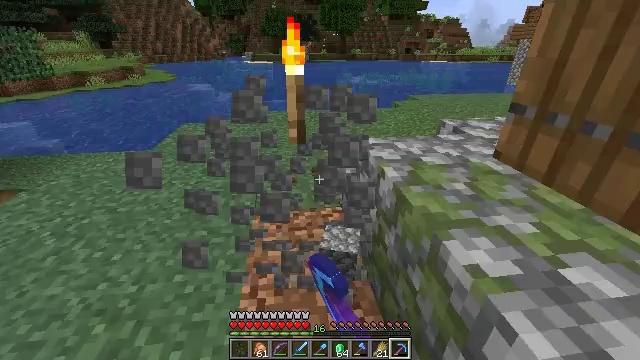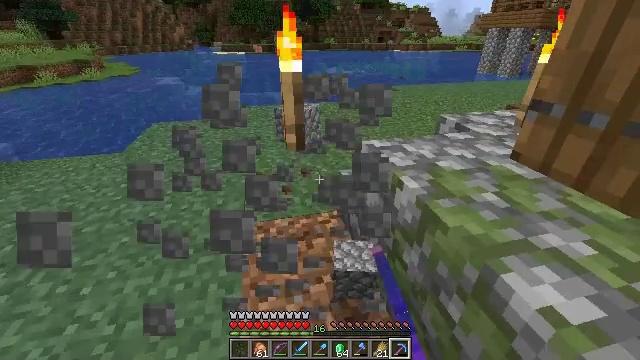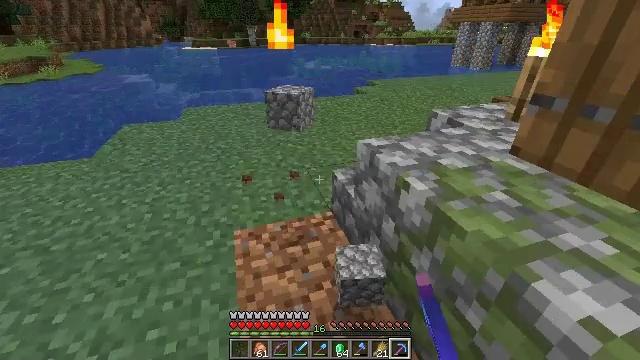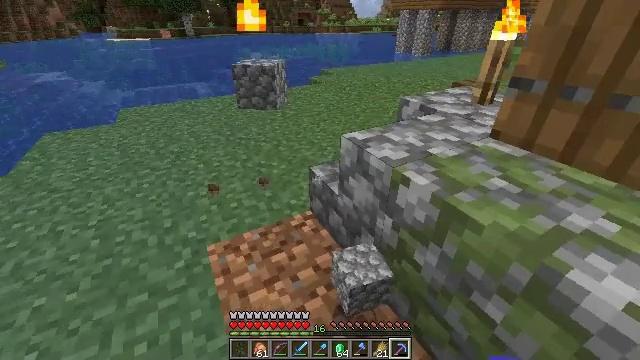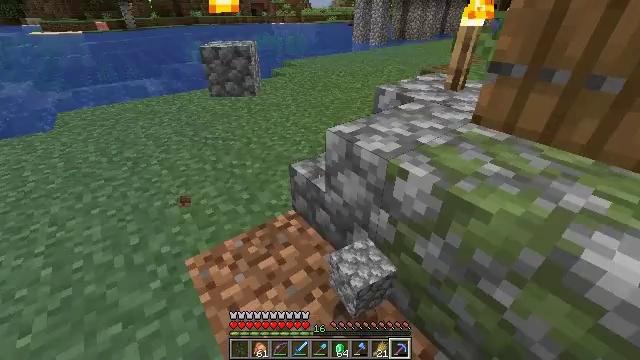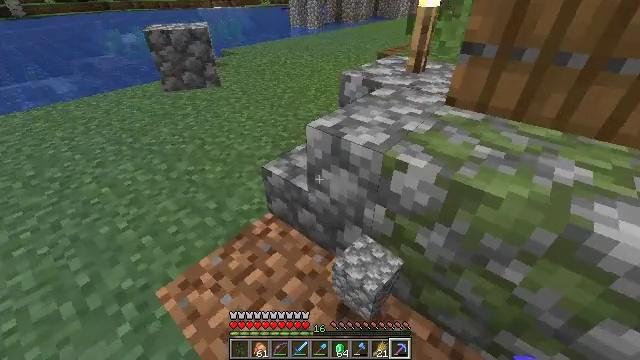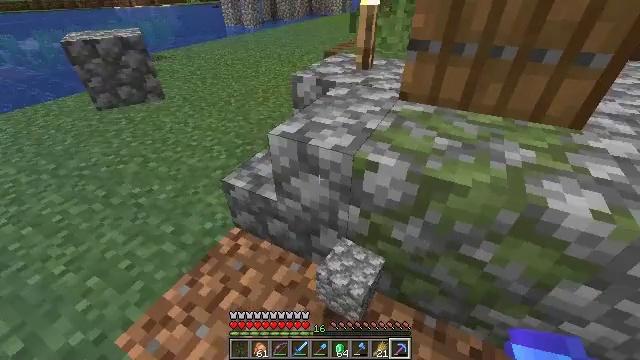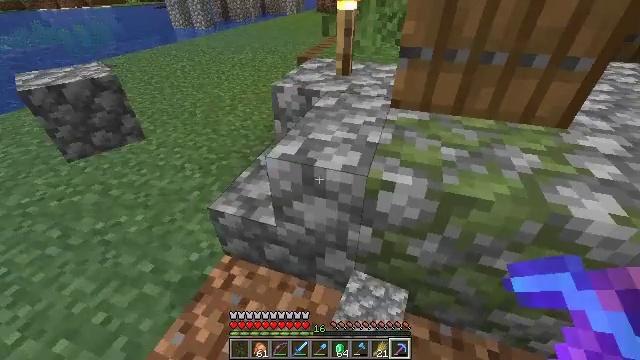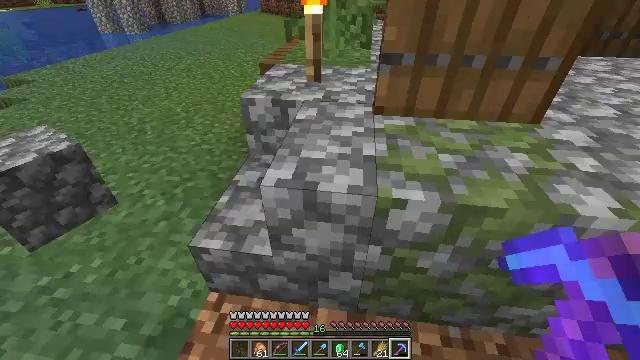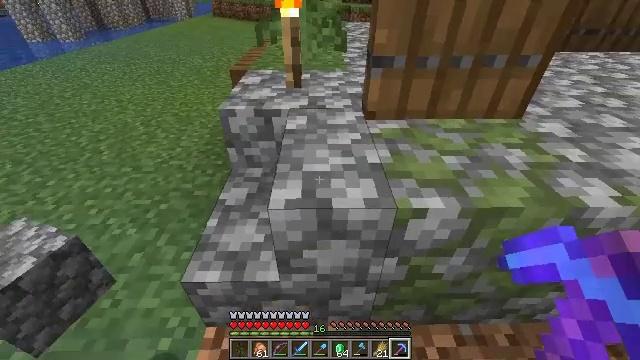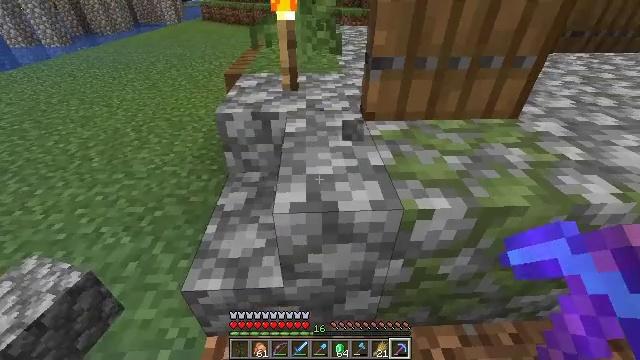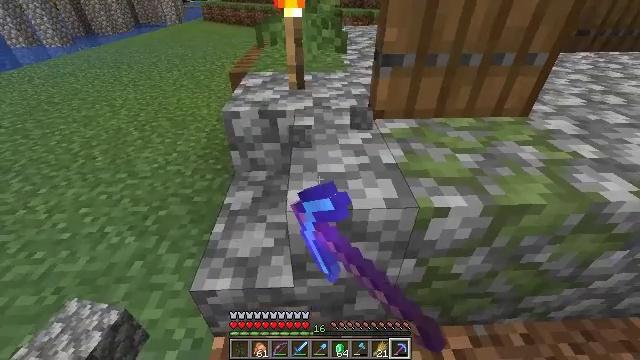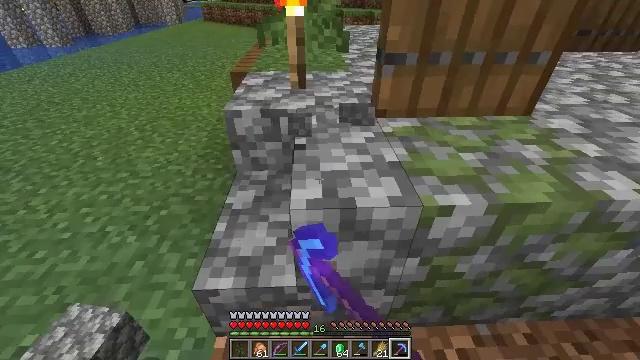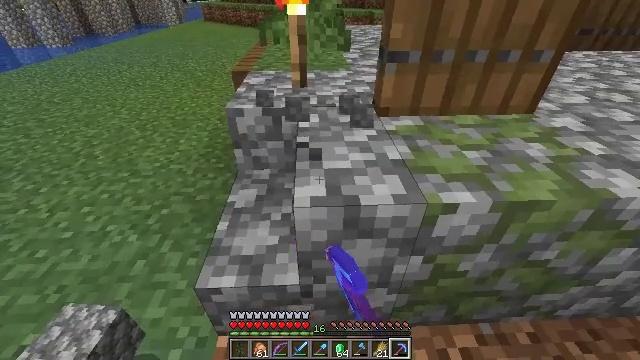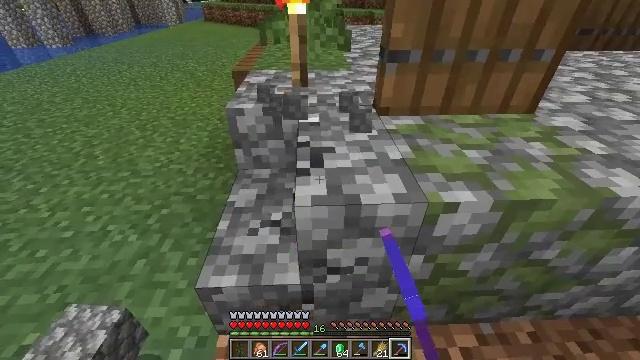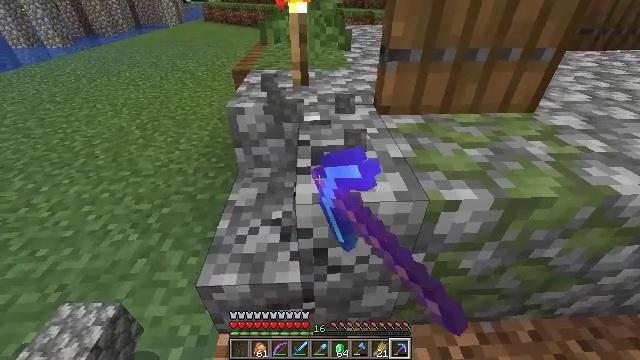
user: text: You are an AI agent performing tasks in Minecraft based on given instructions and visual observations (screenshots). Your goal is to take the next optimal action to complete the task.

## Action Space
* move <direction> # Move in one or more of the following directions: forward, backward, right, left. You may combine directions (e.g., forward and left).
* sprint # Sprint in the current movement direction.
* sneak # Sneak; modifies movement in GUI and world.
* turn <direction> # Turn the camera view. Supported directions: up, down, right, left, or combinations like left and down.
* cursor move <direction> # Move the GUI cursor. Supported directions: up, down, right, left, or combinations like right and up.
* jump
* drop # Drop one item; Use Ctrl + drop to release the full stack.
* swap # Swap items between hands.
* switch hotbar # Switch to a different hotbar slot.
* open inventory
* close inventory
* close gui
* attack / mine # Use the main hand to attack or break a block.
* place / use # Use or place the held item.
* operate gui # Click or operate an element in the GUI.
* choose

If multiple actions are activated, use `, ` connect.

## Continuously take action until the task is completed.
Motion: motion action
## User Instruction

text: Gather cobblestone stairs from the structure.
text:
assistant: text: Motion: move forward and move left, turn right and down
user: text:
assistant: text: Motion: move forward and move left, turn right and down
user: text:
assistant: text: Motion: move forward and move left, turn right and down
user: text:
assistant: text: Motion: move forward and move left, turn right and down
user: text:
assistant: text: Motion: move forward and move left, turn right and down
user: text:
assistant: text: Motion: move forward and move left, turn right
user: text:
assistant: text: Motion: move forward and move left, turn right
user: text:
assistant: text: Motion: move forward and move left, turn right
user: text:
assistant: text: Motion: turn right
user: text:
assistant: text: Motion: turn right, attack / mine
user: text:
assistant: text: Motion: attack / mine
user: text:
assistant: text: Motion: attack / mine
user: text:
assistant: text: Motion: attack / mine
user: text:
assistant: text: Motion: attack / mine
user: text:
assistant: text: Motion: attack / mine
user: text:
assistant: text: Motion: attack / mine
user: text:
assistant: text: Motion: turn right, attack / mine
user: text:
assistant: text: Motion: turn right, attack / mine
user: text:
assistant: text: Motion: turn right, attack / mine
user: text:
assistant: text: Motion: turn right, attack / mine
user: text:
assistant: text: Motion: turn right, attack / mine
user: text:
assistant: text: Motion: turn right, attack / mine
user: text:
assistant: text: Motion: attack / mine
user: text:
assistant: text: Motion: attack / mine